Question: I am creating a circle programmatically. How I can paint 'stroke' around circle ?
For example I need to this :

Bellow is my code :
'''
public class Draw extends View {
boolean flag = false;
private static class CircleArea {
int radius;
int centerX;
int centerY;
CircleArea(int centerX, int centerY, int radius) {
this.radius = radius;
this.centerX = centerX;
this.centerY = centerY;
}
@Override
public String toString() {
return "Circle[" + centerX + ", " + centerY + ", " + radius + "]";
}
}
private Paint mCirclePaint;
private static final int CIRCLES_LIMIT = 1;
private HashSet<CircleArea> mCircles = new HashSet<CircleArea>(CIRCLES_LIMIT);
private SparseArray<CircleArea> mCirclePointer = new SparseArray<CircleArea>(CIRCLES_LIMIT);
public Draw(final Context ct) {
super(ct);
init(ct);
}
private void init(final Context ct) {
mCirclePaint = new Paint();
mCirclePaint.setColor(Color.BLUE);
mCirclePaint.setStrokeWidth(40);
mCirclePaint.setStyle(Paint.Style.FILL);
}
@Override
public void onDraw(final Canvas canv) {
for (CircleArea circle : mCircles) {
canv.drawCircle(circle.centerX, circle.centerY, circle.radius, mCirclePaint);
}
}
@Override
public boolean onTouchEvent(final MotionEvent event) {
boolean handled = false;
CircleArea touchedCircle;
int xTouch;
int yTouch;
int pointerId;
int actionIndex = event.getActionIndex();
// get touch event coordinates and make transparent circle from it
switch (event.getActionMasked()) {
case MotionEvent.ACTION_DOWN:
clearCirclePointer();
xTouch = (int) event.getX(0);
yTouch = (int) event.getY(0);
touchedCircle = obtainTouchedCircle(xTouch, yTouch);
touchedCircle.centerX = xTouch;
touchedCircle.centerY = yTouch;
mCirclePointer.put(event.getPointerId(0), touchedCircle);
invalidate();
handled = true;
break;
case MotionEvent.ACTION_MOVE:
final int pointerCount = event.getPointerCount();
for (actionIndex = 0; actionIndex < pointerCount; actionIndex++) {
pointerId = event.getPointerId(actionIndex);
xTouch = (int) event.getX(actionIndex);
yTouch = (int) event.getY(actionIndex);
touchedCircle = mCirclePointer.get(pointerId);
if (null != touchedCircle) {
touchedCircle.centerX = xTouch;
touchedCircle.centerY = yTouch;
}
}
invalidate();
handled = true;
break;
case MotionEvent.ACTION_UP:
clearCirclePointer();
invalidate();
handled = true;
break;
case MotionEvent.ACTION_POINTER_UP:
pointerId = event.getPointerId(actionIndex);
mCirclePointer.remove(pointerId);
invalidate();
handled = true;
break;
case MotionEvent.ACTION_CANCEL:
handled = true;
break;
default:
// do nothing
break;
}
return super.onTouchEvent(event) || handled;
}
private void clearCirclePointer() {
mCirclePointer.clear();
}
private CircleArea obtainTouchedCircle(final int xTouch, final int yTouch) {
CircleArea touchedCircle = getTouchedCircle(xTouch, yTouch);
if (null == touchedCircle) {
touchedCircle = new CircleArea(xTouch, yTouch, 50);
if (mCircles.size() == CIRCLES_LIMIT) {
// remove first circle
//mCircles.clear();
}
if (flag == false) {
mCircles.add(touchedCircle);
flag = true;
}
}
return touchedCircle;
}
private CircleArea getTouchedCircle(final int xTouch, final int yTouch) {
CircleArea touched = null;
for (CircleArea circle : mCircles) {
if ((circle.centerX - xTouch) * (circle.centerX - xTouch) + (circle.centerY - yTouch) * (circle.centerY - yTouch) <= circle.radius * circle.radius) {
touched = circle;
break;
}
}
return touched;
}
}
'''
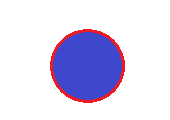
Answer: You need to use separate paints with different styles.
'''
Paint fillPaint;
Paint strokePaint;
fillPaint.setStyle(Paint.Style.FILL);
strokePaint.setStyle(Paint.Style.STROKE);
canvas.drawCircle(circle.centerX, circle.centerY, circle.radius, fillPaint);
canvas.drawCircle(circle.centerX, circle.centerY, circle.radius, strokePaint);
'''